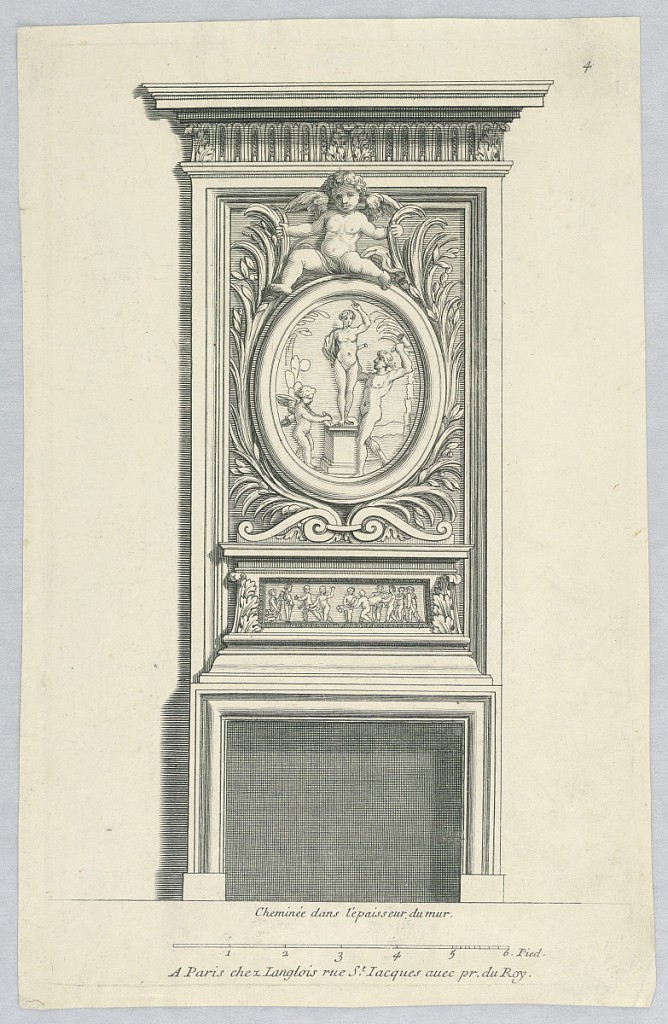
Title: Cheminée Dans L'epaisseur du Mur, Plate 4 from "Livre Nouveau de Cheminées"
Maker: Jean Baptiste Nolin, French, 1648–1708
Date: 1675-1700
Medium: Etching with engraving on paper
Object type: Print
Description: Above the fireplace is a frieze with putti carrying an outstretched figure. Over the mantel is an ovoidal medallion showing Pygmalion chiselling the statue of a woman, with Cupid at left. This is surrounded by leaves and topped by a winged putto.